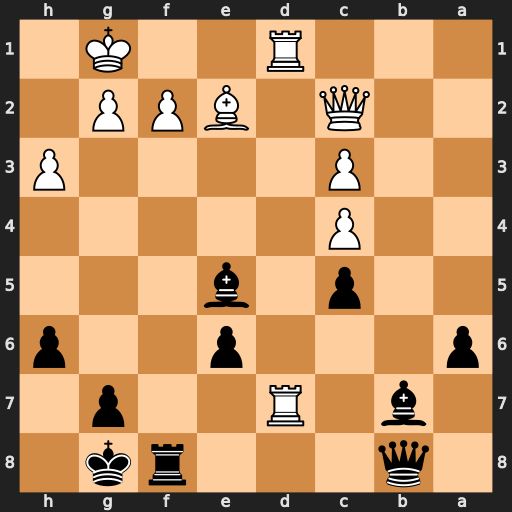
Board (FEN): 1q3rk1/1b1R2p1/p3p2p/2p1b3/2P5/2P4P/2Q1BPP1/3R2K1
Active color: b
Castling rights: -
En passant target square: -
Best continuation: Bh2+ Kh1 Bxg2+ Kxg2 Rxf2+ Kh1 Qa8+ R7d5 exd5